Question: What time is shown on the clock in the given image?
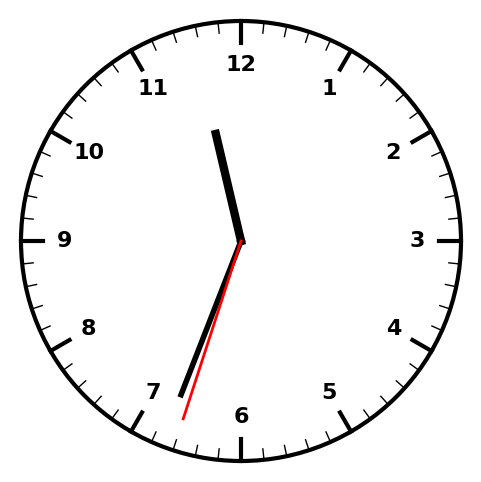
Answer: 11:33:33